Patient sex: F
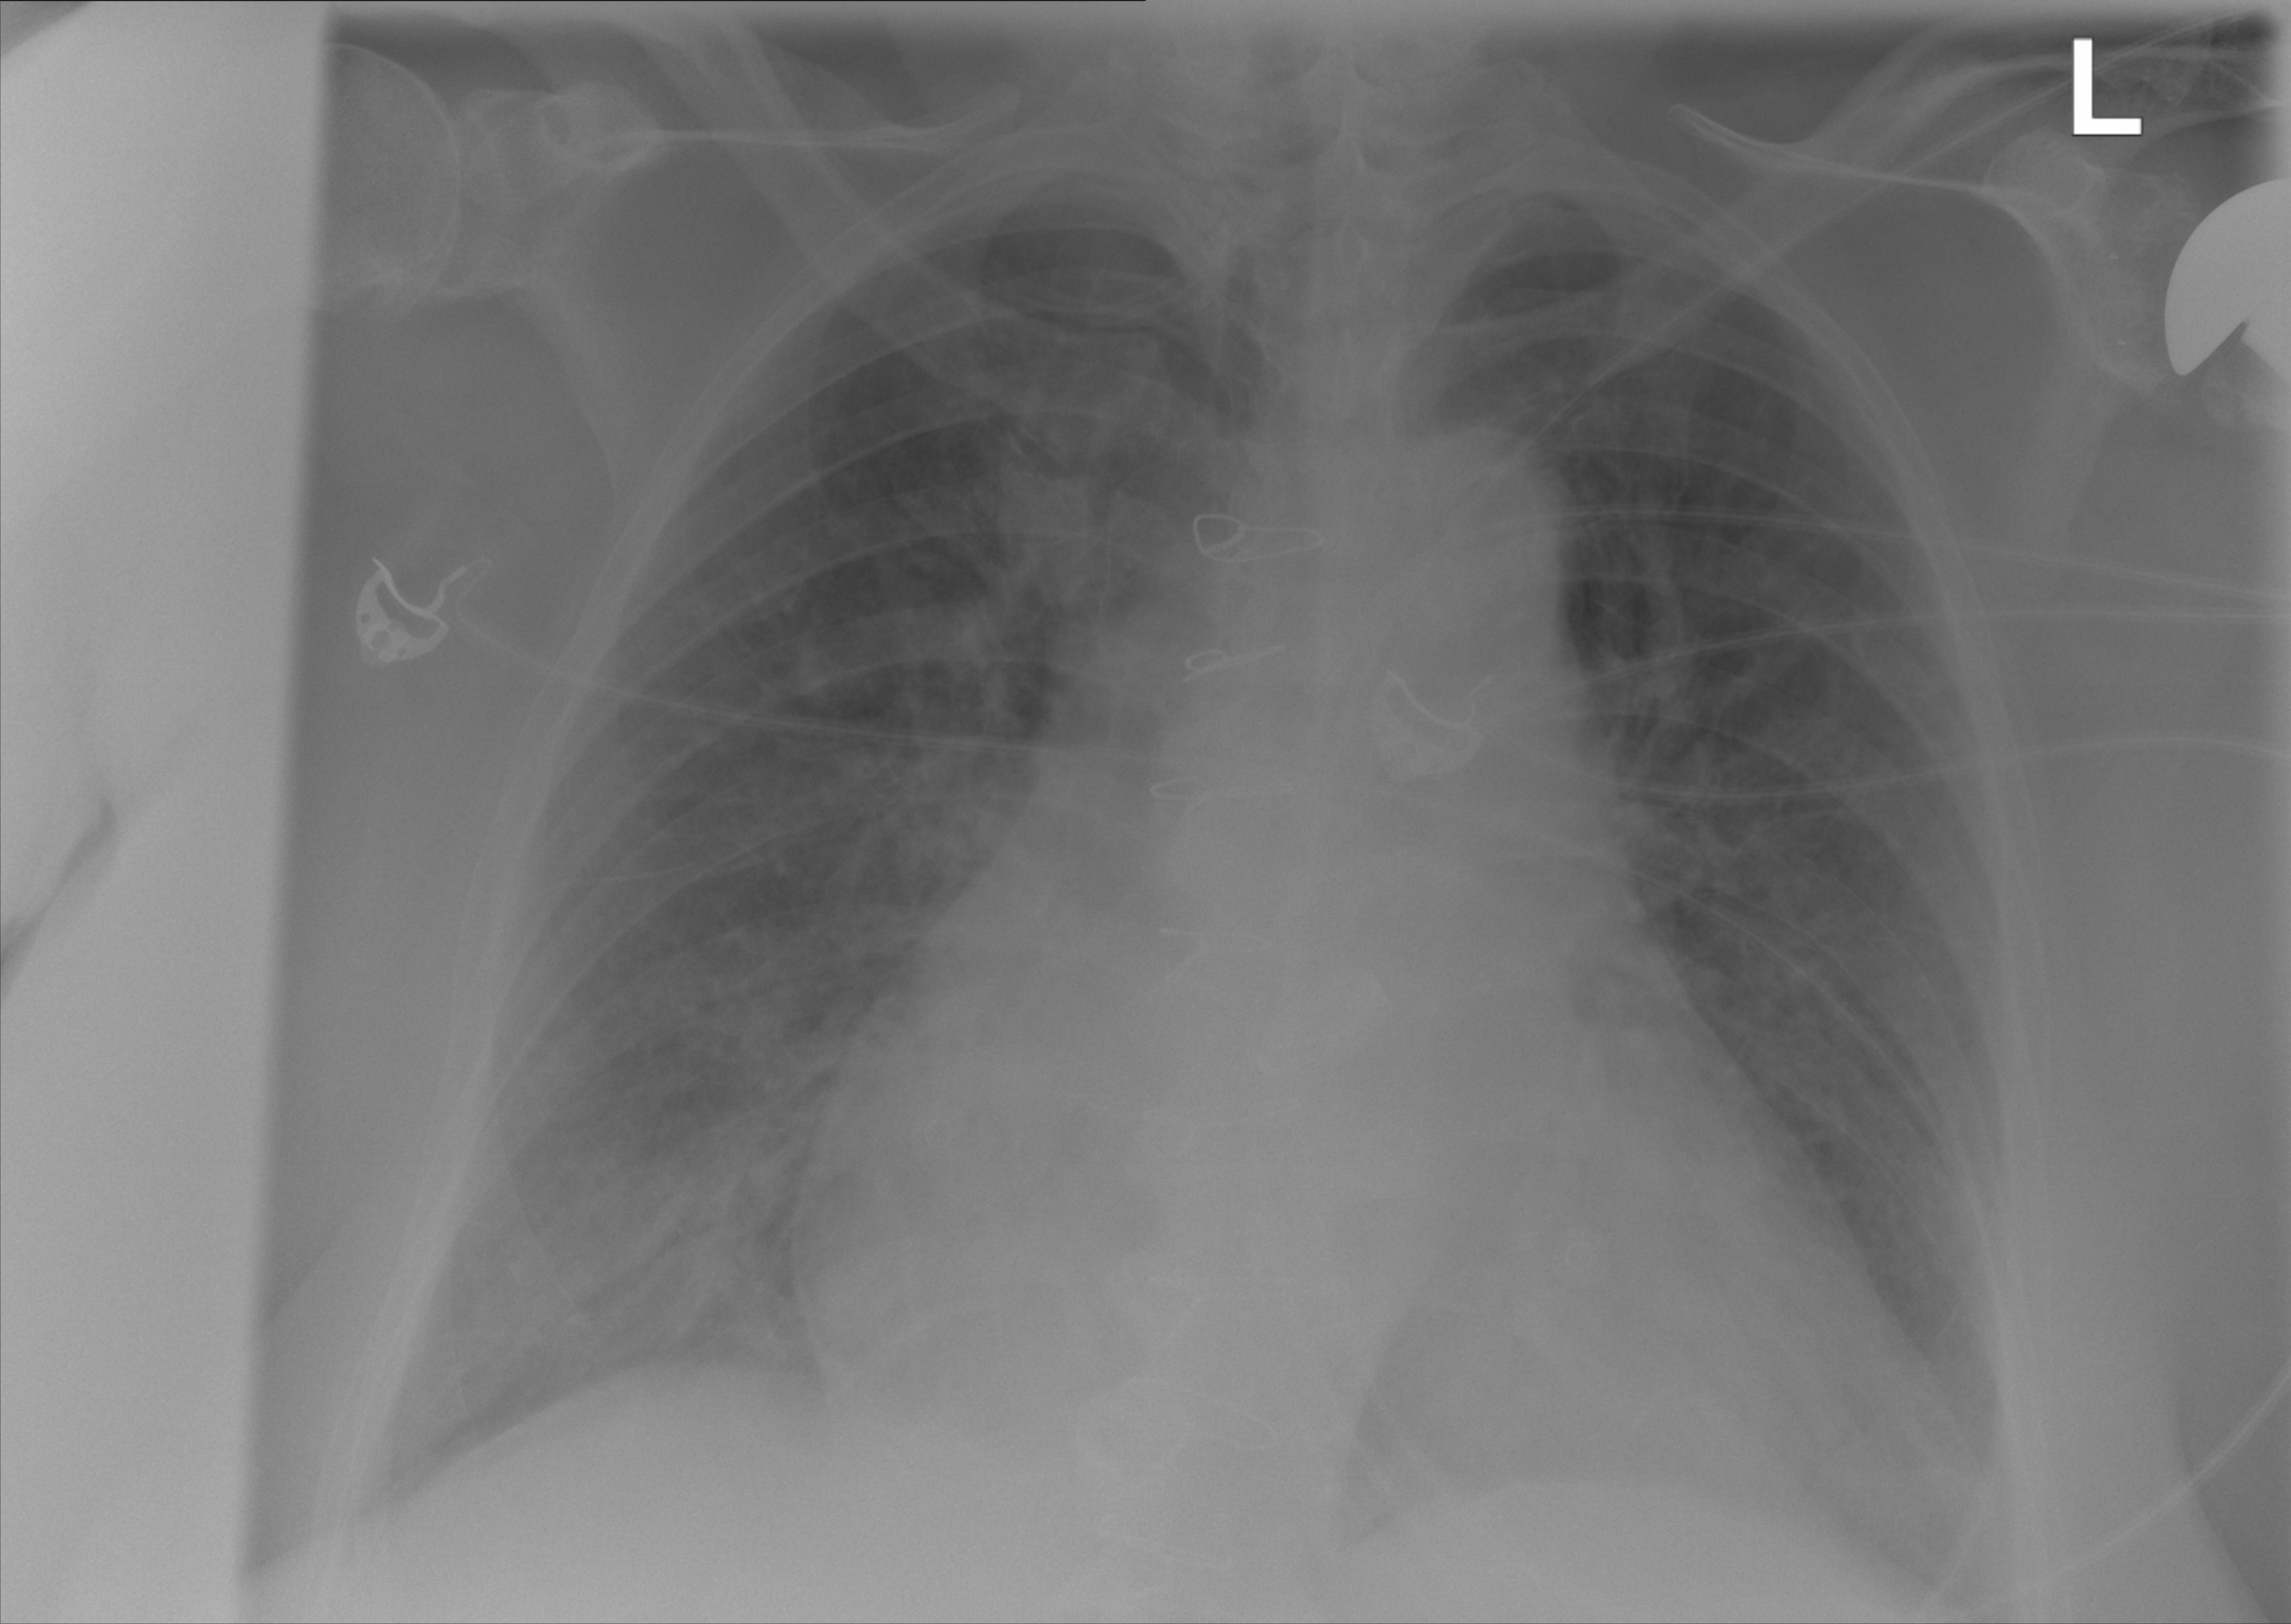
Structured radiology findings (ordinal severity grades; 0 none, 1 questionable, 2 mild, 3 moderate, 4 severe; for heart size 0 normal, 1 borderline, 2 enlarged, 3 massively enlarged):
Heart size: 2
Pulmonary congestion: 0
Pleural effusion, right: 0
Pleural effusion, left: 0
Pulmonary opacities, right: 0
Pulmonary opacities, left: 0
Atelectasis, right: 2
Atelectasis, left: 2